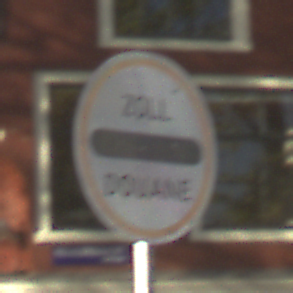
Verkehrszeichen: Zollstelle
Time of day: SunriseSunset
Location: Outdoor (Urban)
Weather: PartlyCloudy
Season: Autumn
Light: Natural